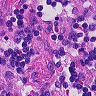
Metastatic tissue present: no